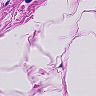
Metastatic tissue present: no